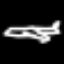
Label: airplane